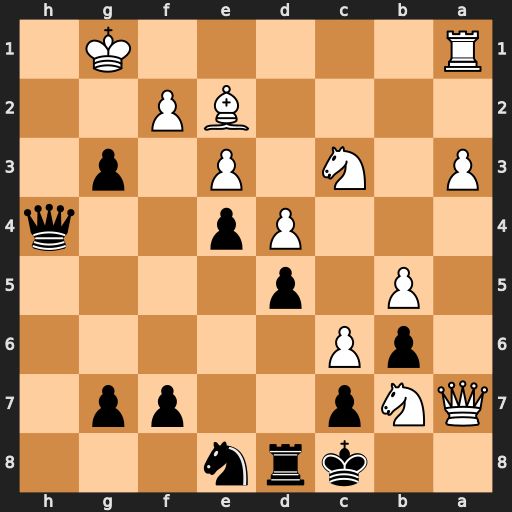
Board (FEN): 2krn3/QNp2pp1/1pP5/1P1p4/3Pp2q/P1N1P1p1/4BP2/R5K1
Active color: b
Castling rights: -
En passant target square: -
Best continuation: Qh2+ Kf1 Qxf2#